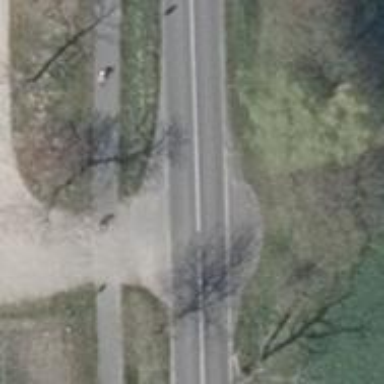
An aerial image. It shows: Asphalt path.